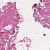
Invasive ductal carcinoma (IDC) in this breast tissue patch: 0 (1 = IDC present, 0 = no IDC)